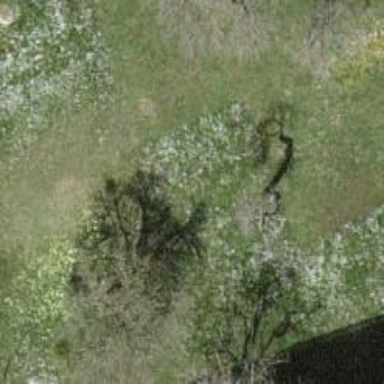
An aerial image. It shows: Beautiful tree in nature.